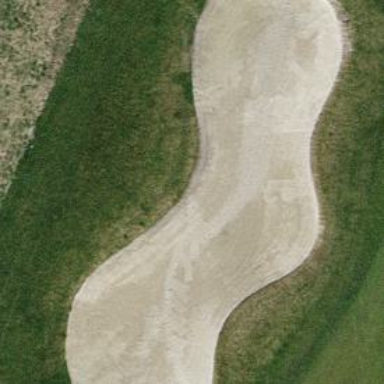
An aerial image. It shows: Sand bunker on golf course.